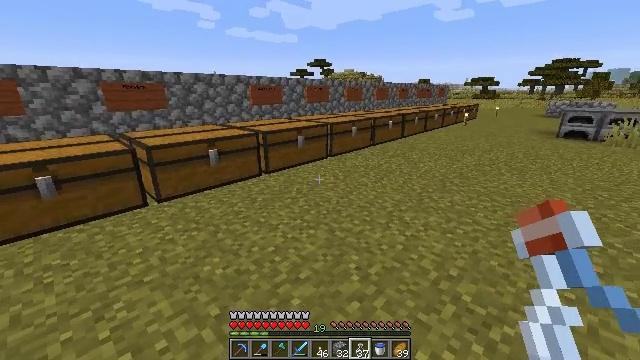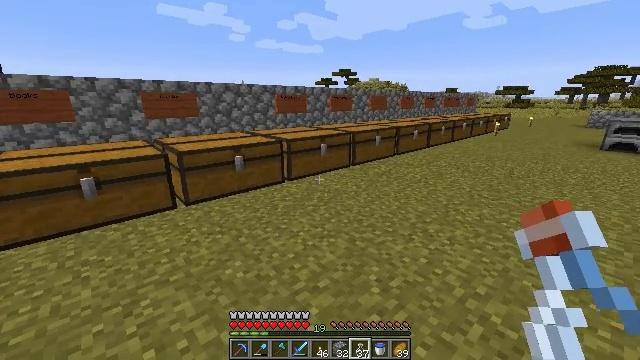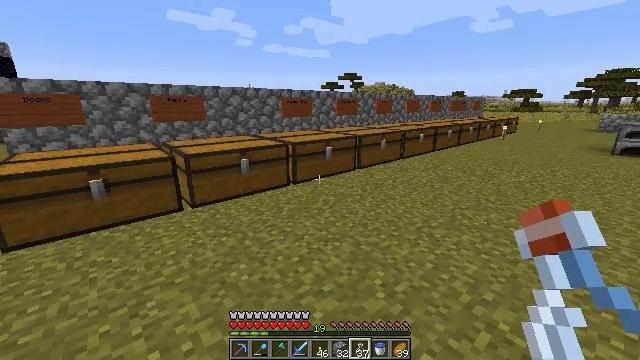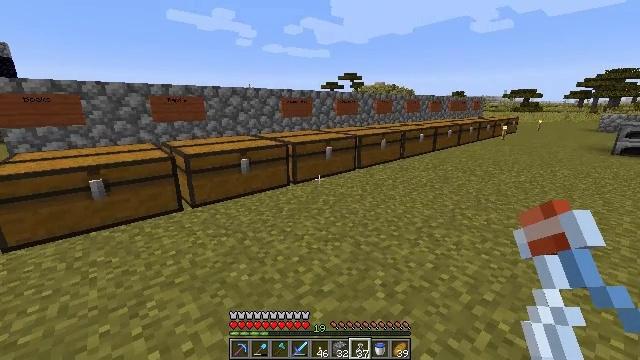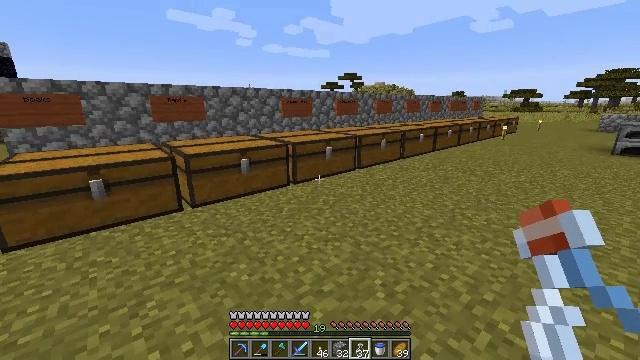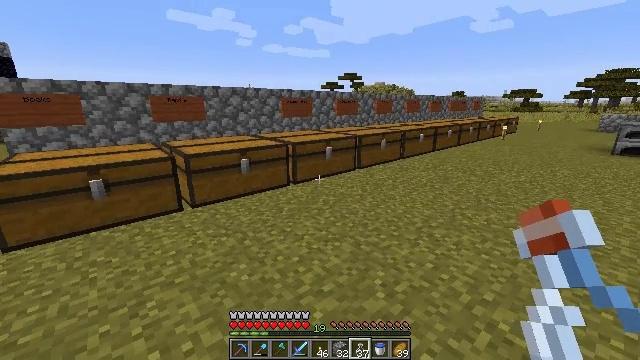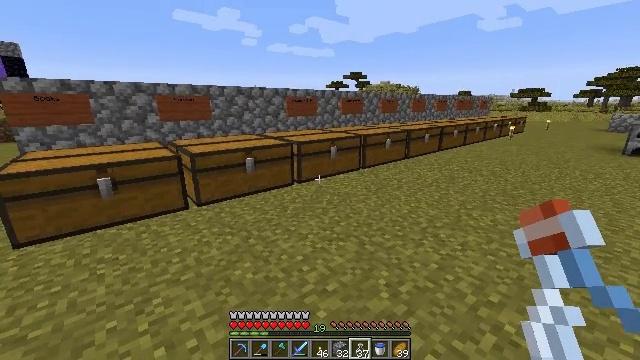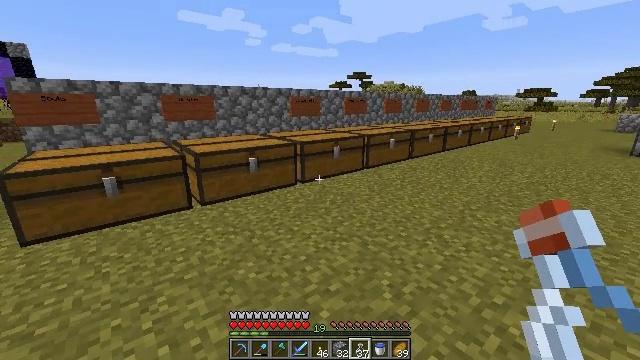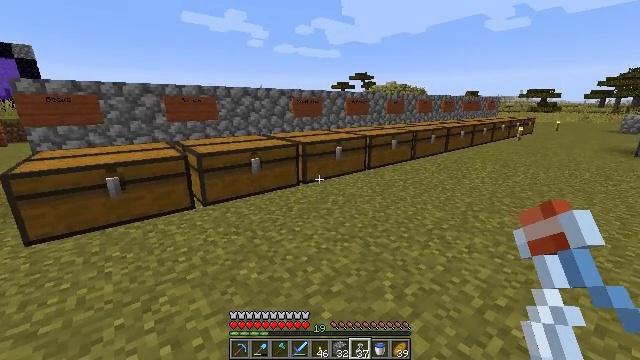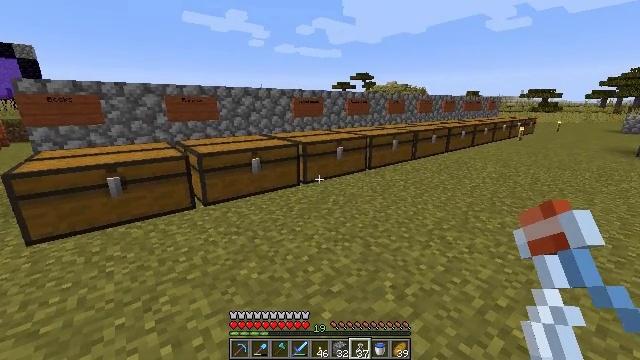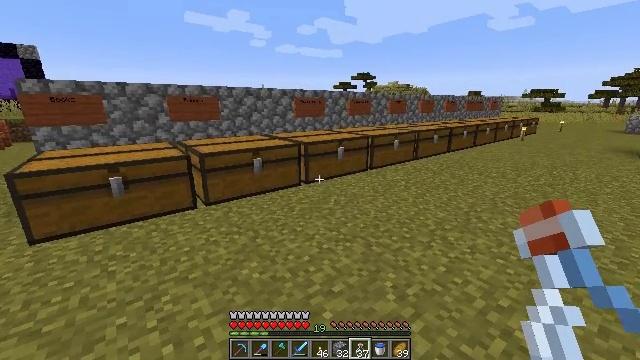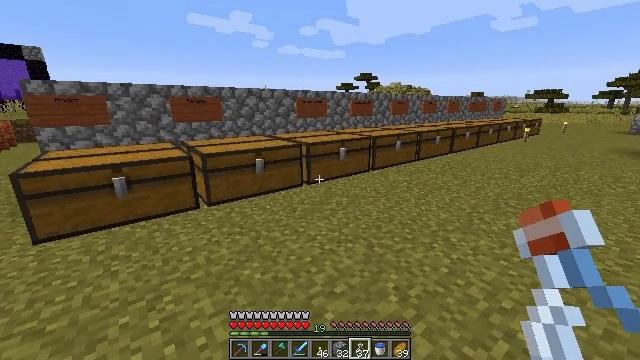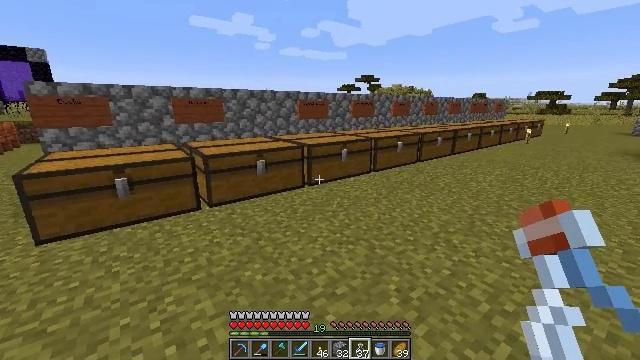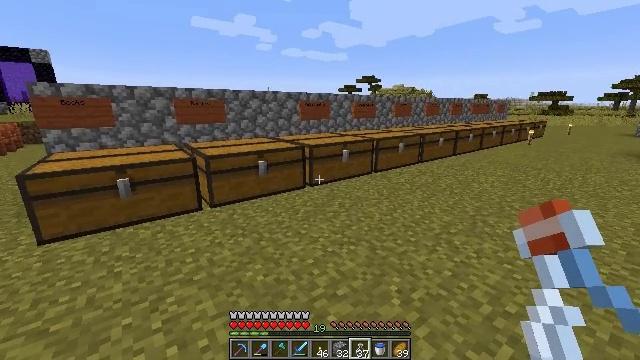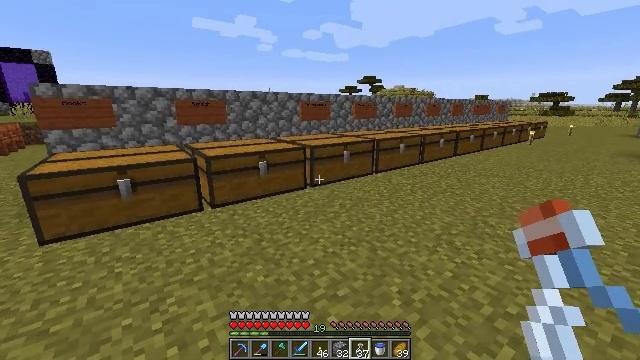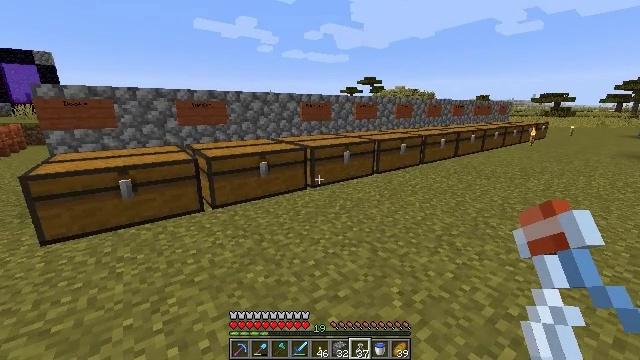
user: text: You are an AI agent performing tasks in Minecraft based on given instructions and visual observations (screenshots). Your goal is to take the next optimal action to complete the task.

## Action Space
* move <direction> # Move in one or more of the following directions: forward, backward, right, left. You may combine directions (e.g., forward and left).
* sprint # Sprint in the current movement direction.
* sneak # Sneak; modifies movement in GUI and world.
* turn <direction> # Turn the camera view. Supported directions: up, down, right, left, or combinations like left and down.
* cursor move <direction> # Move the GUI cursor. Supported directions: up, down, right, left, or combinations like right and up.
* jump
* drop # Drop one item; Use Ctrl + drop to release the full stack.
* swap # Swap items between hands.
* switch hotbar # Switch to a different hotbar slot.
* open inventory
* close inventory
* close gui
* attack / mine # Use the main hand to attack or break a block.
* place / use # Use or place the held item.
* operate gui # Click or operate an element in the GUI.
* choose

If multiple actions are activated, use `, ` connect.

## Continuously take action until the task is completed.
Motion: motion action
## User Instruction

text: Drop a glass bottle.
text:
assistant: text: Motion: turn left and up
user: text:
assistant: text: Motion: turn left
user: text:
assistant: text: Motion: no_op
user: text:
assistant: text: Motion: no_op
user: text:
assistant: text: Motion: no_op
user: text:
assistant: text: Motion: turn left
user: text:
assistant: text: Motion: no_op
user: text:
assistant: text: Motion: no_op
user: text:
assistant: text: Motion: no_op
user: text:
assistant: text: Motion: no_op
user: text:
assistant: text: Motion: no_op
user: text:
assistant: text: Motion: no_op
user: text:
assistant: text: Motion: no_op
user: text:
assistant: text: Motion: no_op
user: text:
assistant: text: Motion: no_op
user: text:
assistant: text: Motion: no_op
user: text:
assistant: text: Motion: no_op
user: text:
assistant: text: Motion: no_op
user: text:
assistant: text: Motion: no_op
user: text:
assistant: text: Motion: no_op
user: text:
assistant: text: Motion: no_op
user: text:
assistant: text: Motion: no_op
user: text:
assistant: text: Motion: turn down
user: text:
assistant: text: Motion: no_op
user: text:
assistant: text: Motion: no_op
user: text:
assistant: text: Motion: move forward
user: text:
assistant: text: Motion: move forward
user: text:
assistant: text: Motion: move forward
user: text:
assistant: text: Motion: move forward
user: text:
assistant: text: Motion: move forward